Question: I am creating graph, and get next result:

How to fix this bad numbering and '1e6' above?
Why is it like this?
I tried using the solution to this <URL>, but it didn't work.
My code:
'''
import matplotlib.pyplot as plt
plt.title(f'TOP 10 videos by {choice}')
plt.xlabel('TOP places')
plt.ylabel(f'Number')
labels_top = ['Top10', 'Top9', 'Top8', 'Top7', 'Top6', 'Top5', 'Top4', 'Top3', 'Top2', 'Top1']
y_count = [50235, 90312, 150123, 250000, 290134, 370241, 385153, 768512, 955025, <PHONE>]
for graph in range(len(y_count[:10])):
plt.bar(labels_top.pop(), y_count.pop())
plt.gca().ticklabel_format(style='plain')
'''
I got this error:
'''
Traceback (most recent call last):
File "/home/vitalii/PycharmProjects/mediagroupukraine_test_task/venv/lib/python3.8/site-packages/matplotlib/axes/_base.py", line 3130, in ticklabel_format
axis.major.formatter.set_scientific(is_sci_style)
AttributeError: 'StrCategoryFormatter' object has no attribute 'set_scientific'
The above exception was the direct cause of the following exception:
Traceback (most recent call last):
File "app.py", line 41, in <module>
start()
File "app.py", line 37, in start
app(channel_name, channel_id)
File "app.py", line 27, in app
menu_graphs()
File "app.py", line 25, in menu_graphs
show_statistic_graph(formatted_data_for_graphs, menu_choice)
File "/home/vitalii/PycharmProjects/mediagroupukraine_test_task/graphs.py", line 48, in show_statistic_graph
plt.gca().ticklabel_format(style='plain')
File "/home/vitalii/PycharmProjects/mediagroupukraine_test_task/venv/lib/python3.8/site-packages/matplotlib/axes/_base.py", line 3140, in ticklabel_format
raise AttributeError(
AttributeError: This method only works with the ScalarFormatter
'''
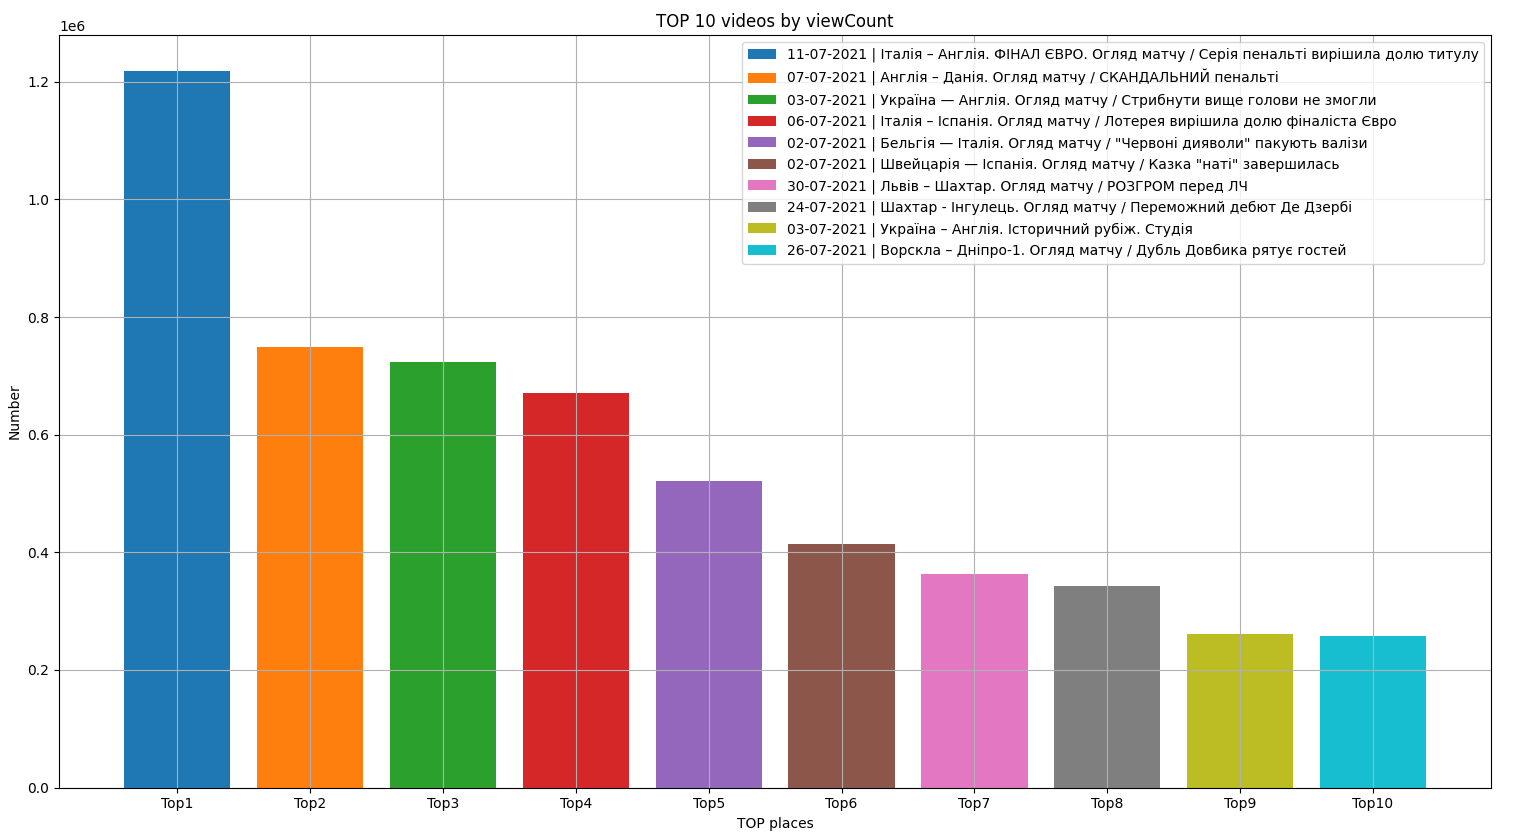
Answer: You need to pass to <URL> which axis you want to format, in your case only 'y' axis, so:
'''
plt.gca().ticklabel_format(axis='y', style='plain')
'''
Since you are not passing 'axis' parameter to 'ticklabel_format', it uses default value, so 'both'. In this way 'matplotlib' is trying to format with 'style = 'plain'' x axis too, but this is not feasible, so you get the 'AttributeError'.